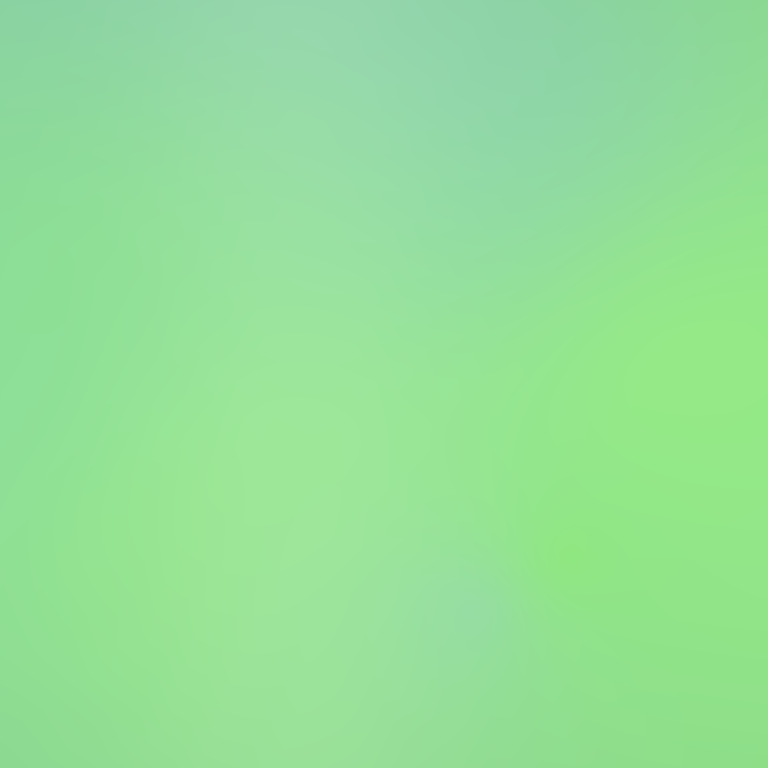
Abstract light effect, smooth gradient from soft green to light blue, calm atmosphere, diffuse light, no room, no furniture, no objects.